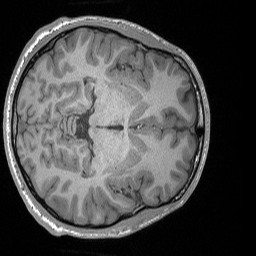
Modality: T1w
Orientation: axial
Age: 23
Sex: male
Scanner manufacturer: siemens
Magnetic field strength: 3 T
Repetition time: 1.56 s
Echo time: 0.00207 s